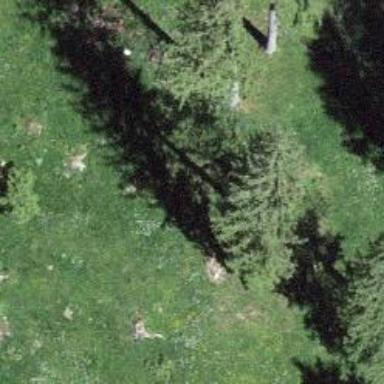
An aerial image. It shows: Single tag "natural: tree."